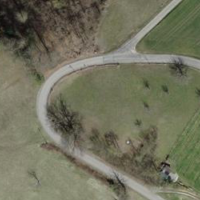
EUNIS habitat code: 52
Species observed at this site:
Tettigonia viridissima
Phaneroptera falcata